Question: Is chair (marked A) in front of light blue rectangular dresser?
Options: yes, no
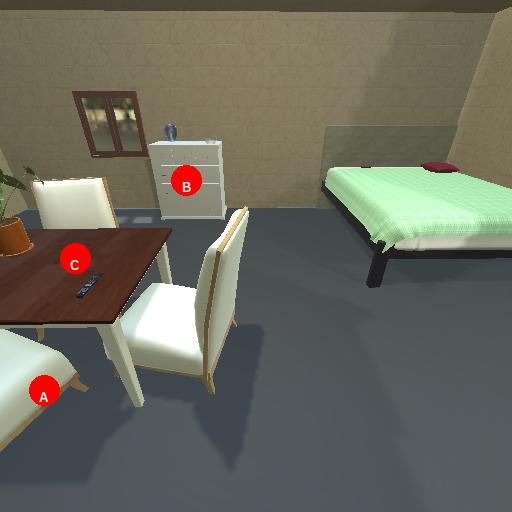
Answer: yes